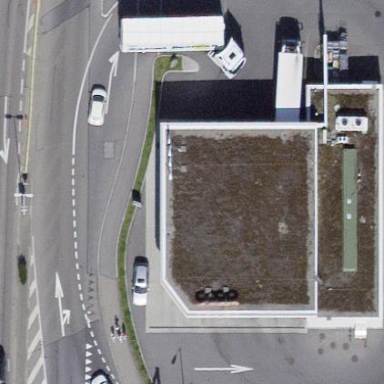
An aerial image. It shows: View of roof of building.